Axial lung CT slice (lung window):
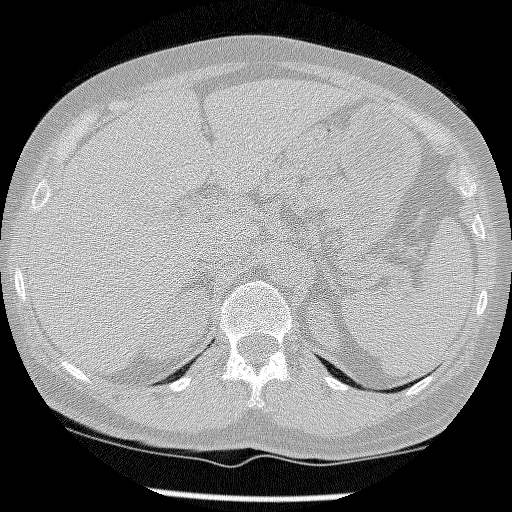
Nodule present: no